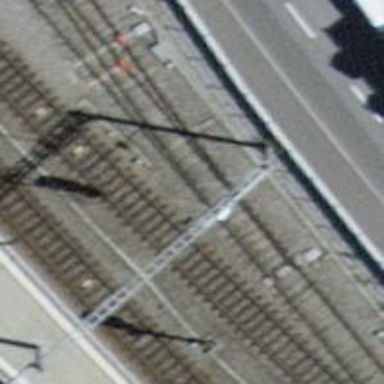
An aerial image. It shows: Railway signal.